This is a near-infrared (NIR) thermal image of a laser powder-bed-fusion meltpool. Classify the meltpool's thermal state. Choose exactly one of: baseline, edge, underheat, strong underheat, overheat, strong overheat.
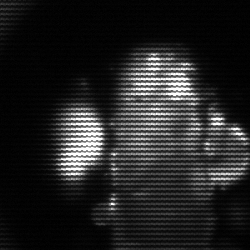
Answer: strong underheat